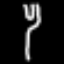
Label: fork